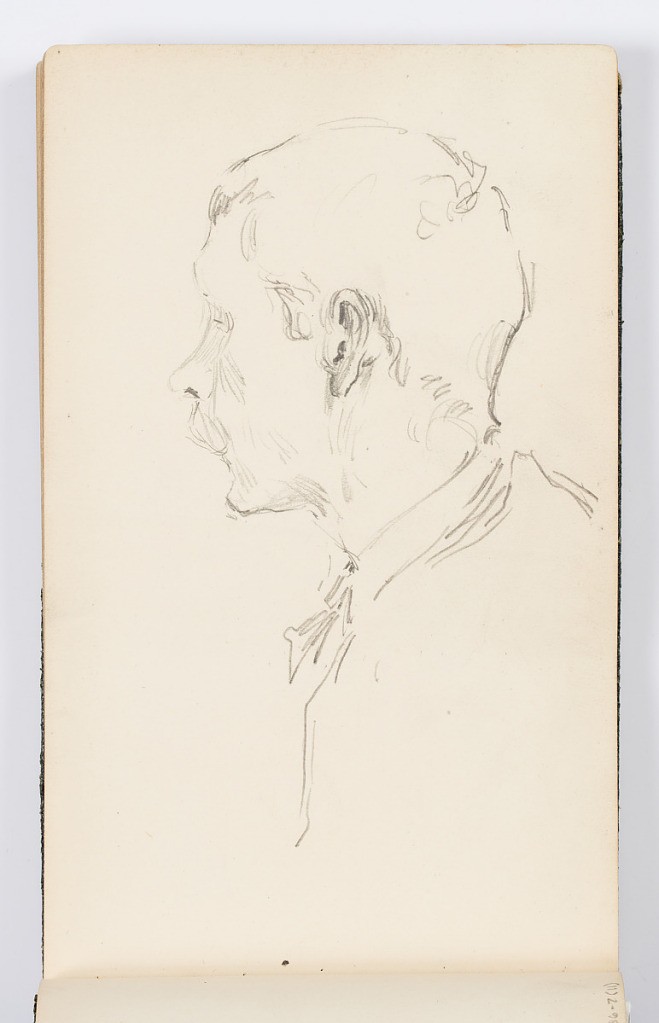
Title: Sketchbook Page: Man in Profile
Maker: Kenyon Cox, American, 1856–1919
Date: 1883
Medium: Graphite on paper
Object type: Sketchbook folio
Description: Sketch of the head of a man with a mustache in left profile.